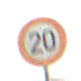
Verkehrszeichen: Geschwindigkeit20
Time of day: MorningAfternoon
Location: Outdoor (Suburban)
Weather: Overcast
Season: NotSpecified
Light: Natural